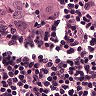
Metastatic tissue present: yes